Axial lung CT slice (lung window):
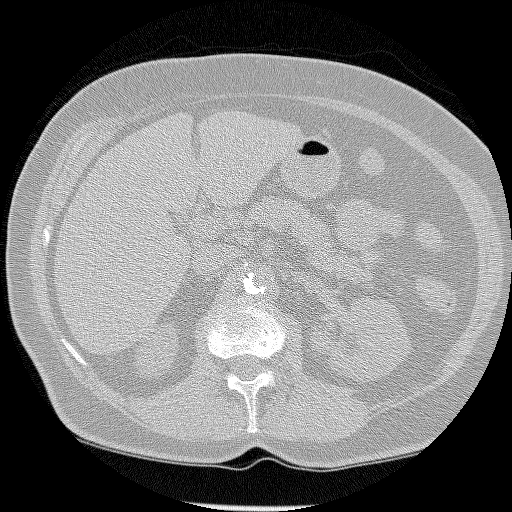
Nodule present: no